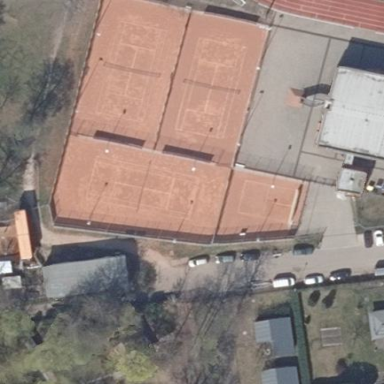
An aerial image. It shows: Clay tennis court on the leisure land pitch.